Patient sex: M
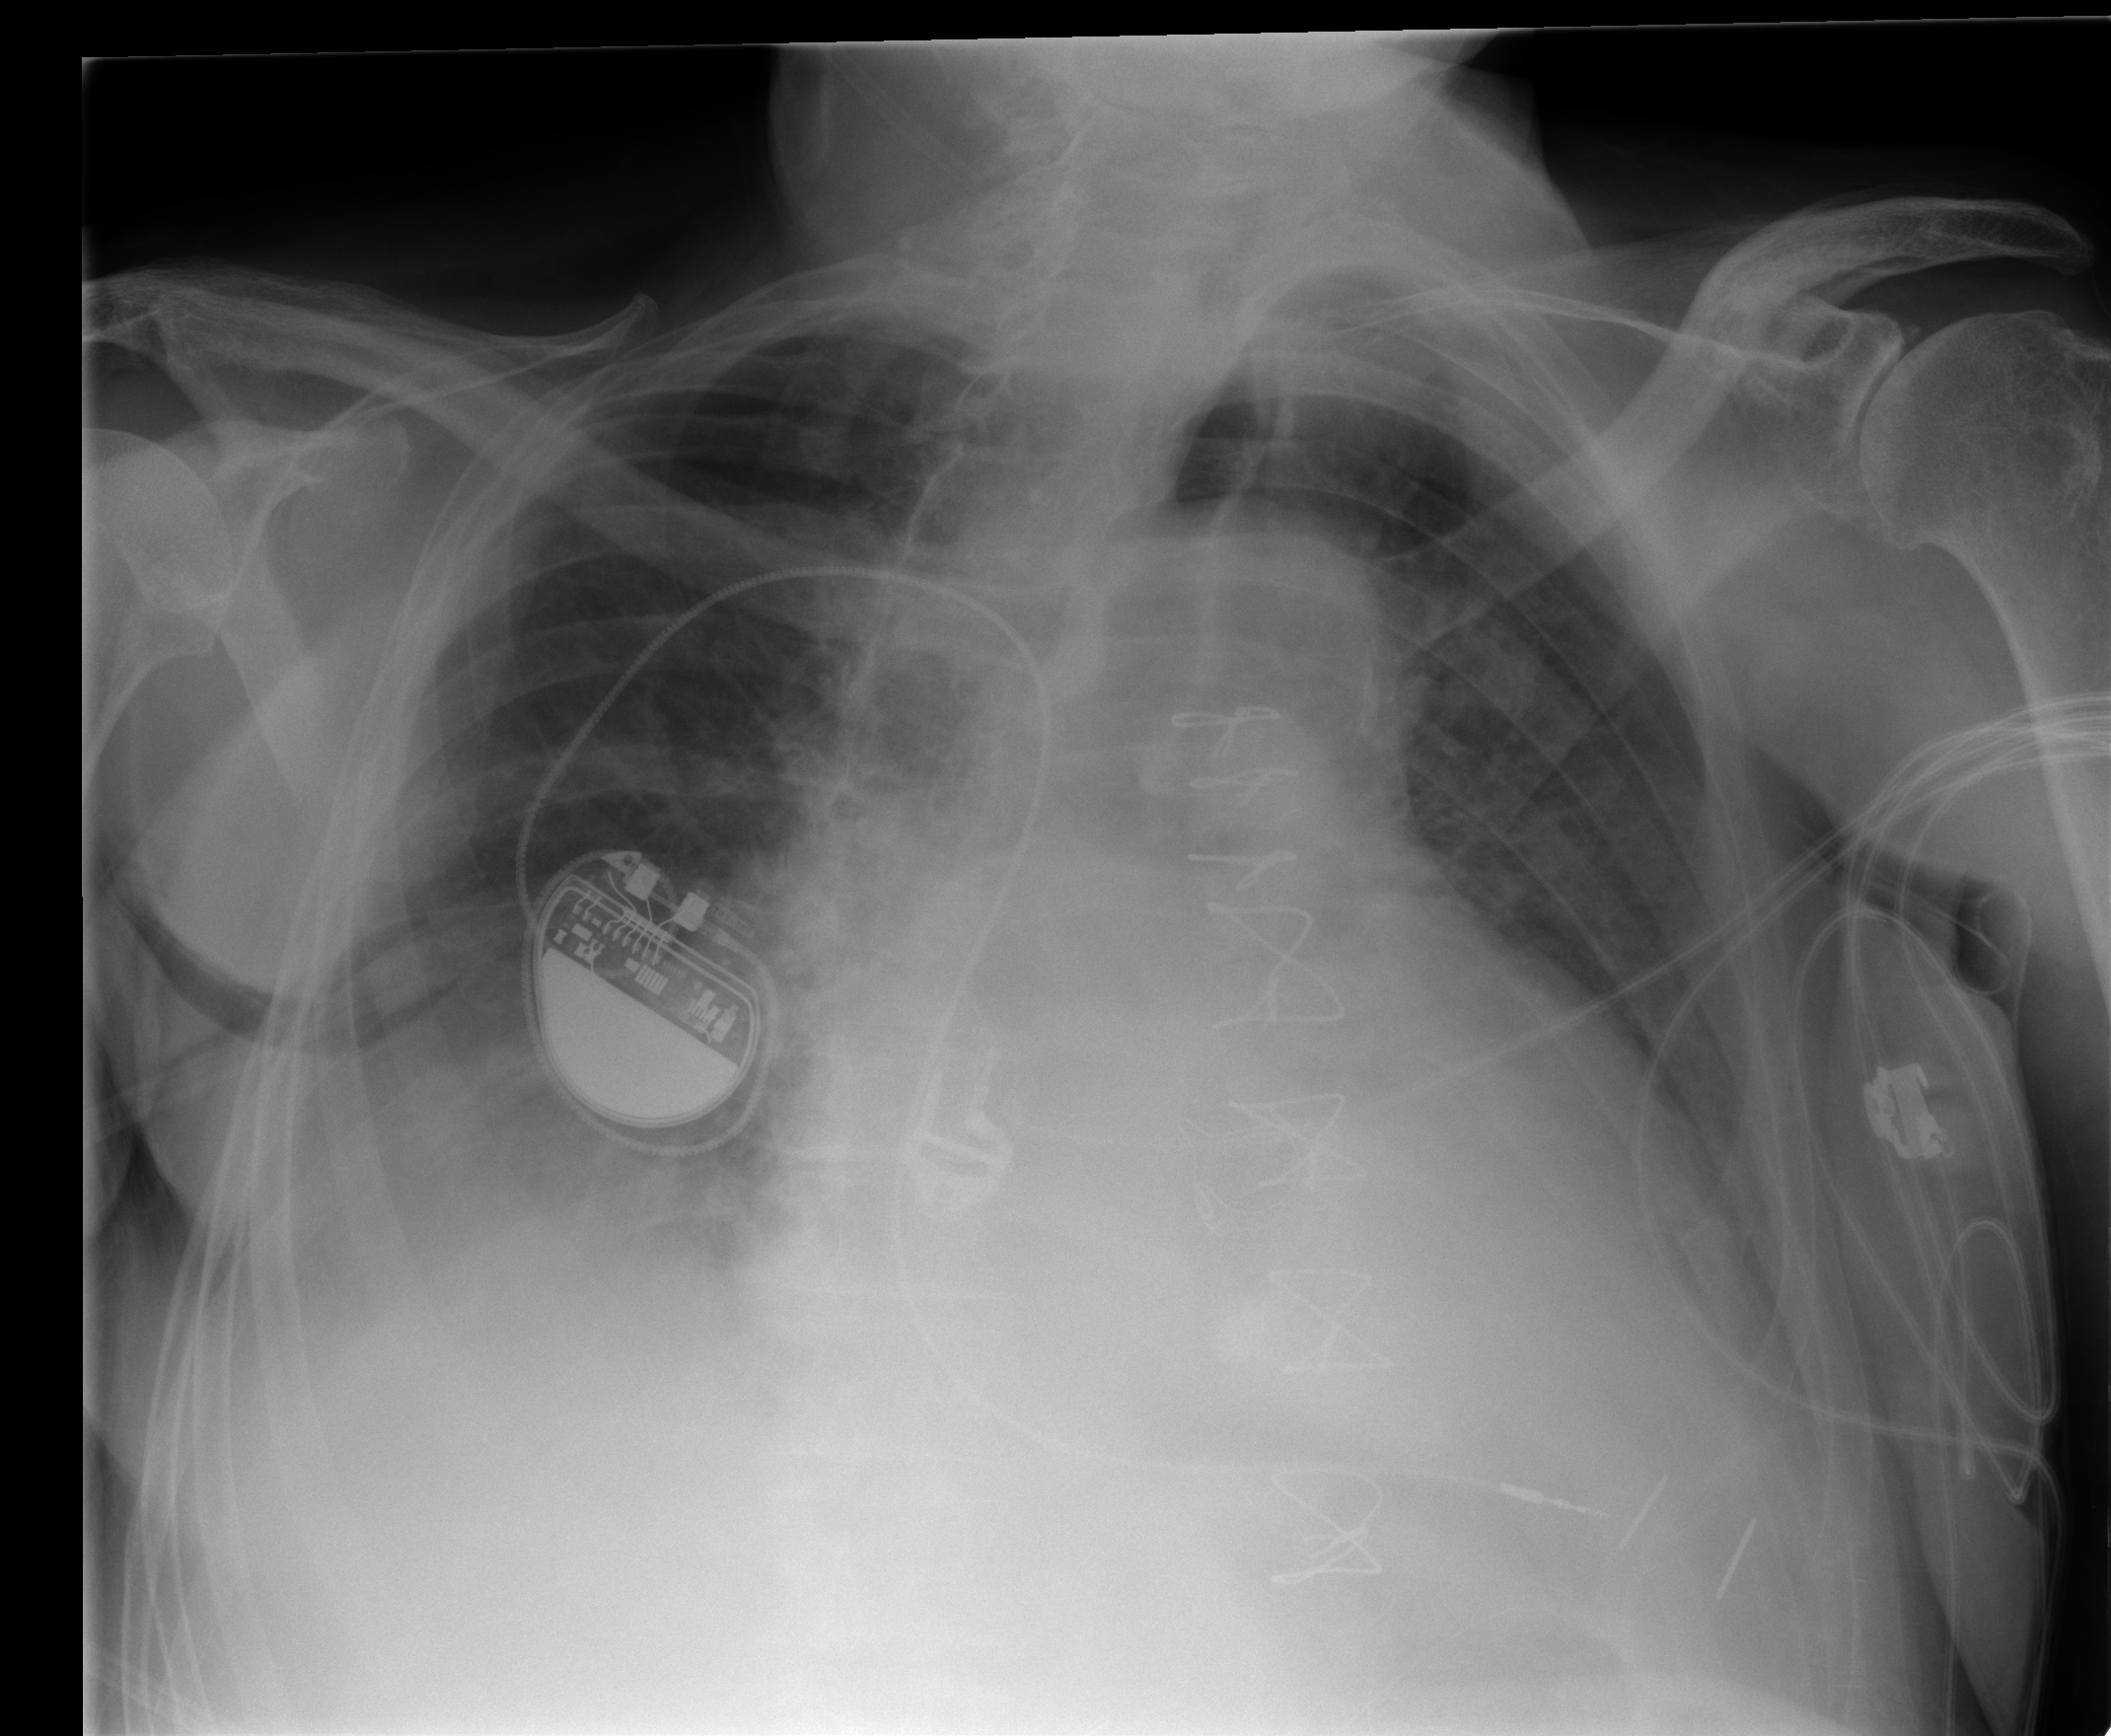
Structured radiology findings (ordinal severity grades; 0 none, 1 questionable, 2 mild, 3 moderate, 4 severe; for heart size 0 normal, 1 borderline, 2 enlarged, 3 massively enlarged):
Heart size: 3
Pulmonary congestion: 0
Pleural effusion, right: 2
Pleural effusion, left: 2
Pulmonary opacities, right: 2
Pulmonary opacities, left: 1
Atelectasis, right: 2
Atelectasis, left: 1